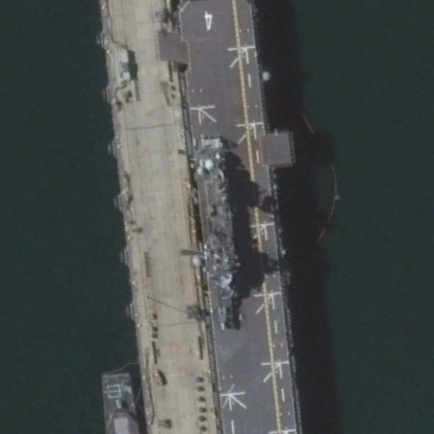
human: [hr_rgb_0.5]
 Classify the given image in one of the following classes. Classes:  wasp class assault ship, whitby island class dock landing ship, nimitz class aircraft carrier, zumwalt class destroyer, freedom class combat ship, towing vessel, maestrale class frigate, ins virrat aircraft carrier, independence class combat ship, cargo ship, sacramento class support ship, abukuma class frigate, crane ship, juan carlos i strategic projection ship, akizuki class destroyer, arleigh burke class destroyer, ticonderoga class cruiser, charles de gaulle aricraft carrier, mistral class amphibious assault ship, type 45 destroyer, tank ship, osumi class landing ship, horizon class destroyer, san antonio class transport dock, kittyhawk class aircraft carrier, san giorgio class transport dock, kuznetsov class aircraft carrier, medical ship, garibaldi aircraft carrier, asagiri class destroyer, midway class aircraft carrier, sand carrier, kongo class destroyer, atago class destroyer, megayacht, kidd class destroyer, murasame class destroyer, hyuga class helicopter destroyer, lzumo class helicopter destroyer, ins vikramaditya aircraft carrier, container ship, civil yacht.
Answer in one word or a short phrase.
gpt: Wasp class assault ship